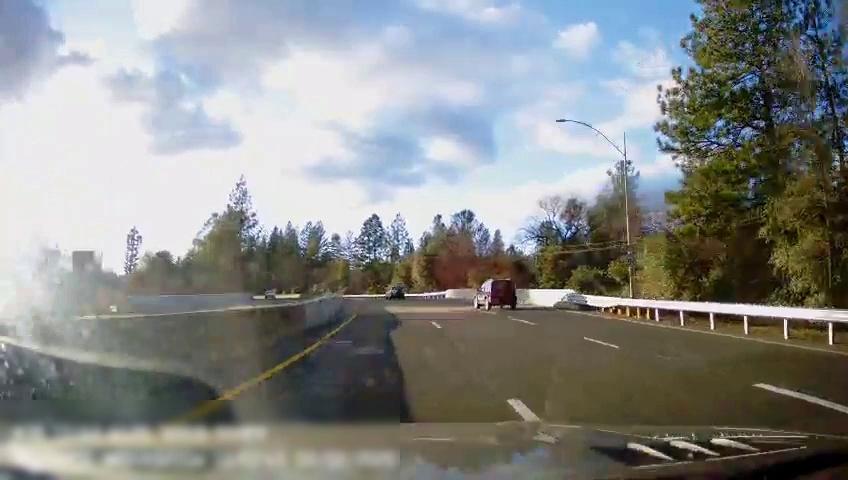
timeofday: Day
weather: Sunny
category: Drivable Space
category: Drivable Space
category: Vehicles | Car
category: Vehicles | Car
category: Vehicles | SUV
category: Lanes | Alternate Lane
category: Lanes | Current Lane
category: Lanes | Alternate Lane
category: Lanes | Alternate Lane